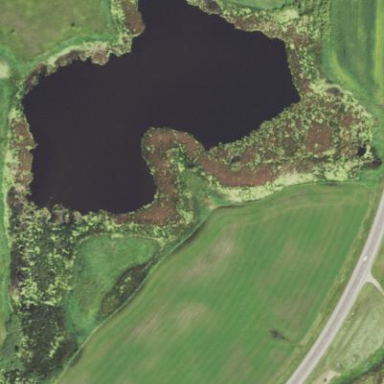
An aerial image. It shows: Marsh wetland.